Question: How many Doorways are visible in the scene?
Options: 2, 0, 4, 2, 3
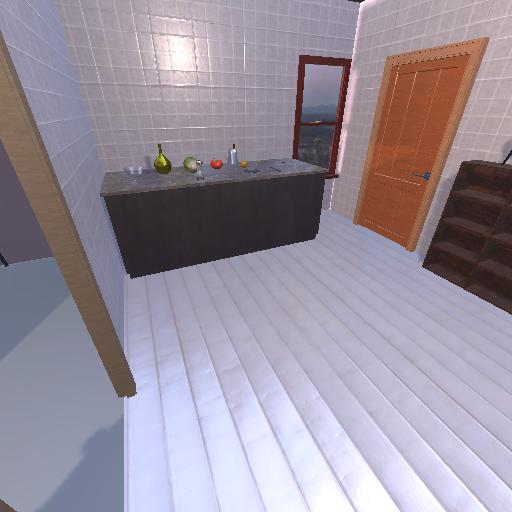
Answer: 2